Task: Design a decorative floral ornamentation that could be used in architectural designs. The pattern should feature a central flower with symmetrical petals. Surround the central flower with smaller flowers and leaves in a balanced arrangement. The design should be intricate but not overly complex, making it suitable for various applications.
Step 1119:
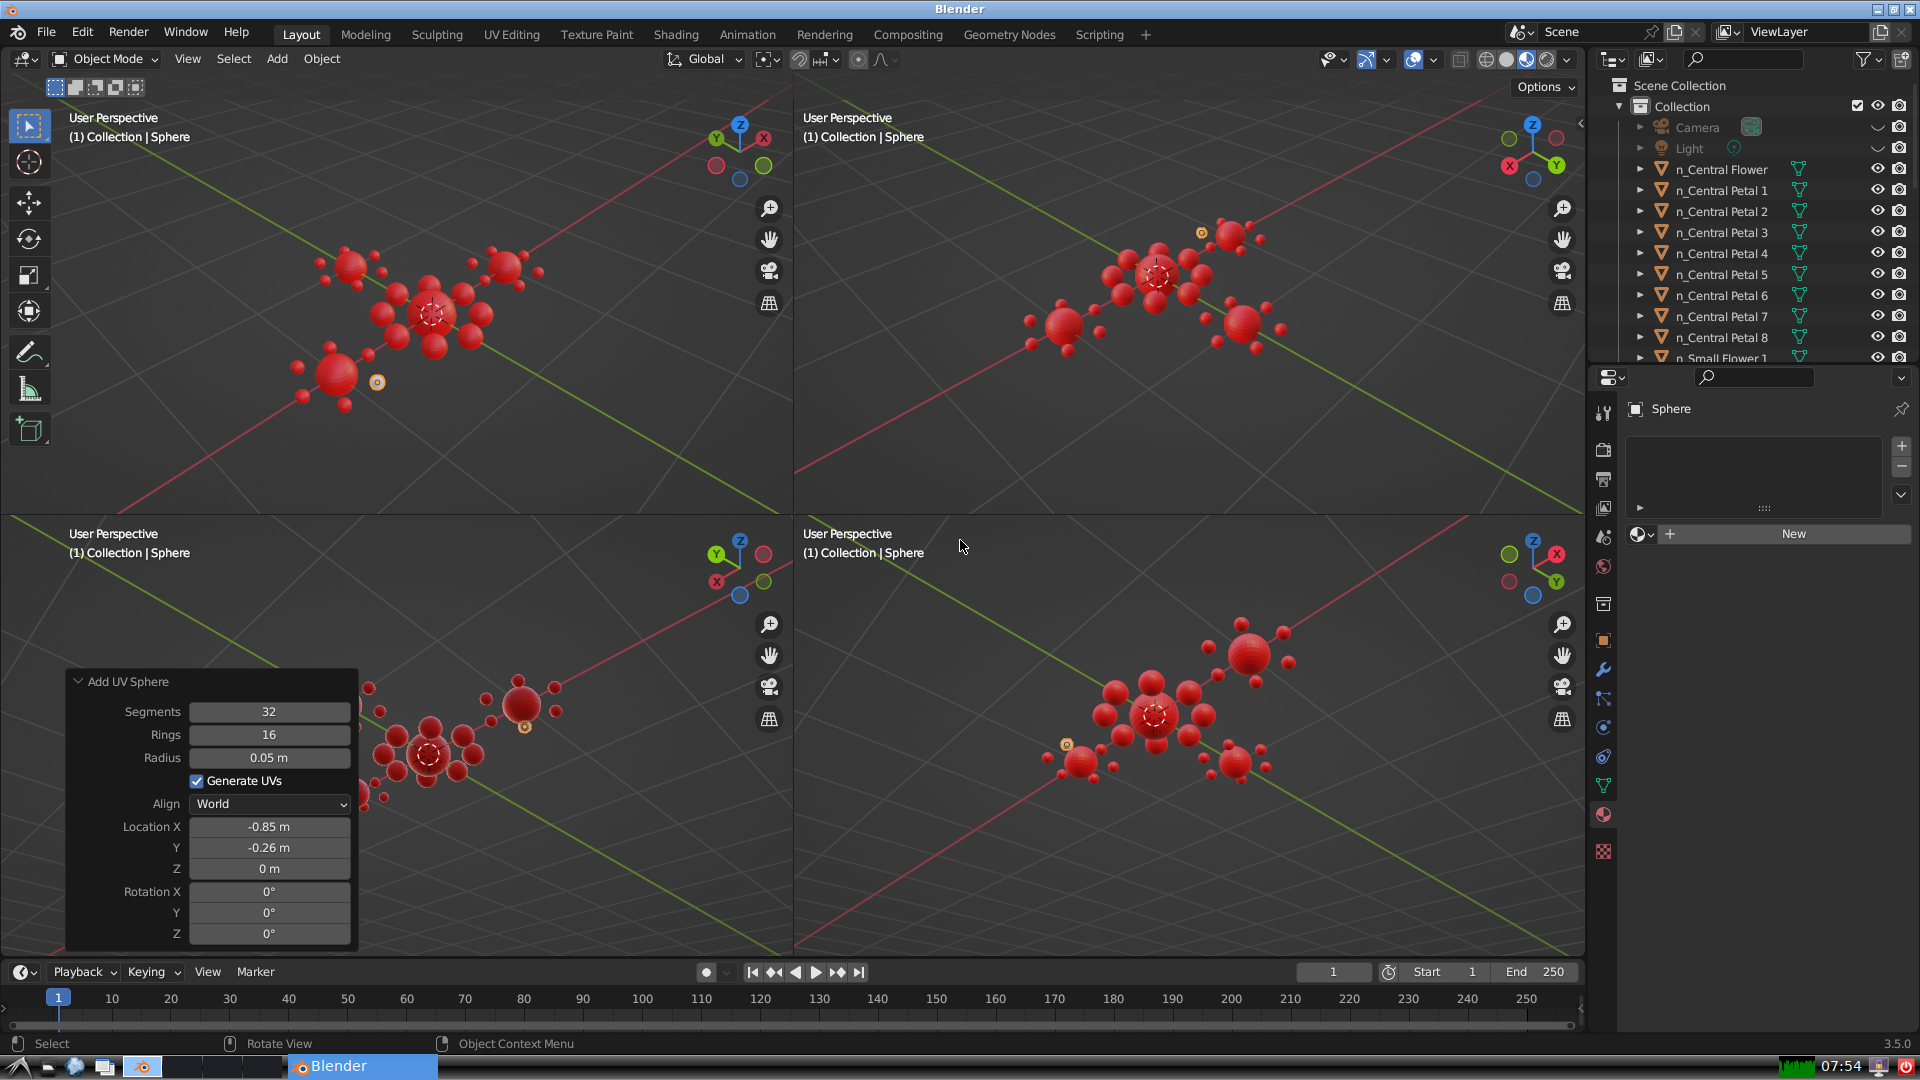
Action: {"key_press": ['Ctrl, Home']}